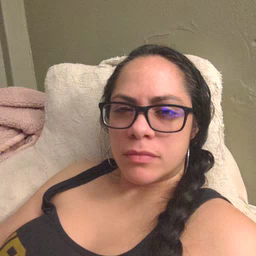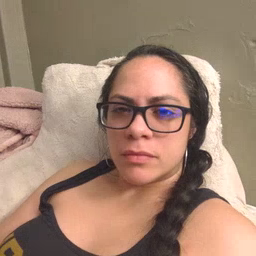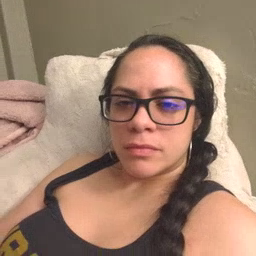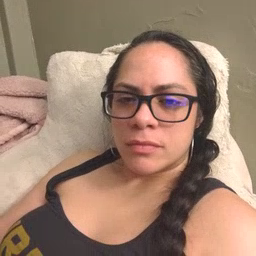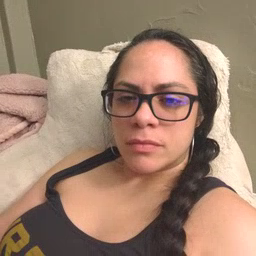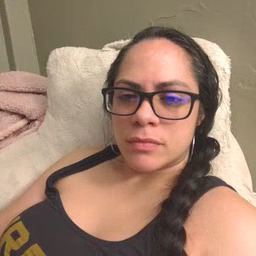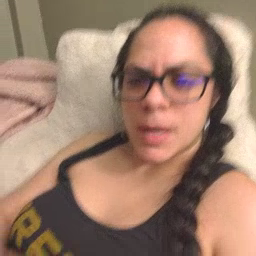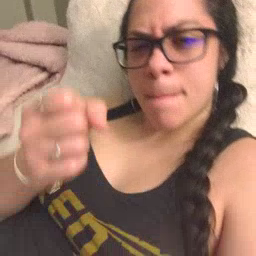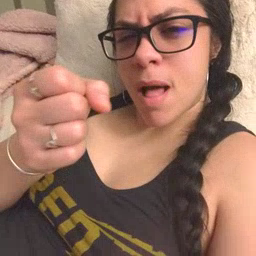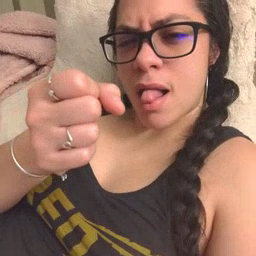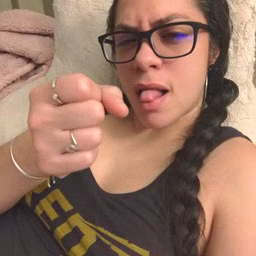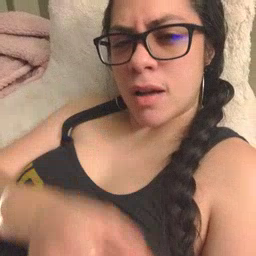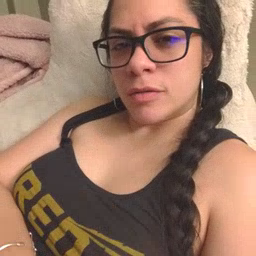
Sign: milk